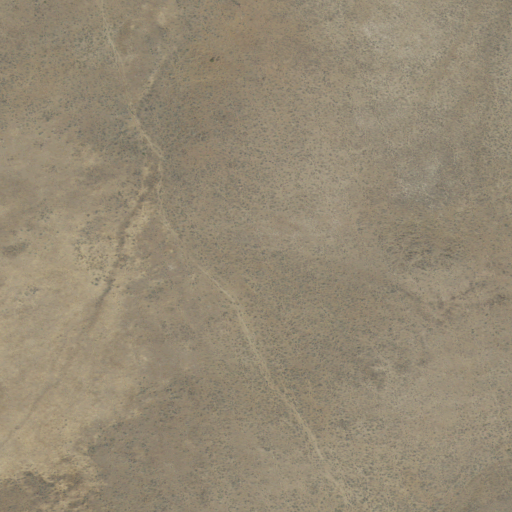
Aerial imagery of plain(s) in Oregon named Deacon Flat containing shrub and grassland